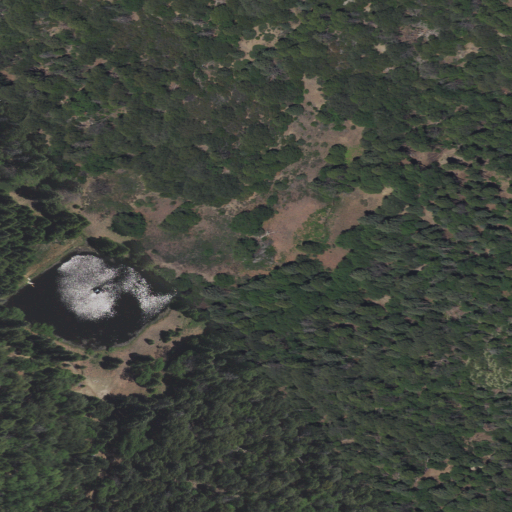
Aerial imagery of plain(s) in California named Bull Pasture containing evergreen forest, mixed forest, shrub, and open water